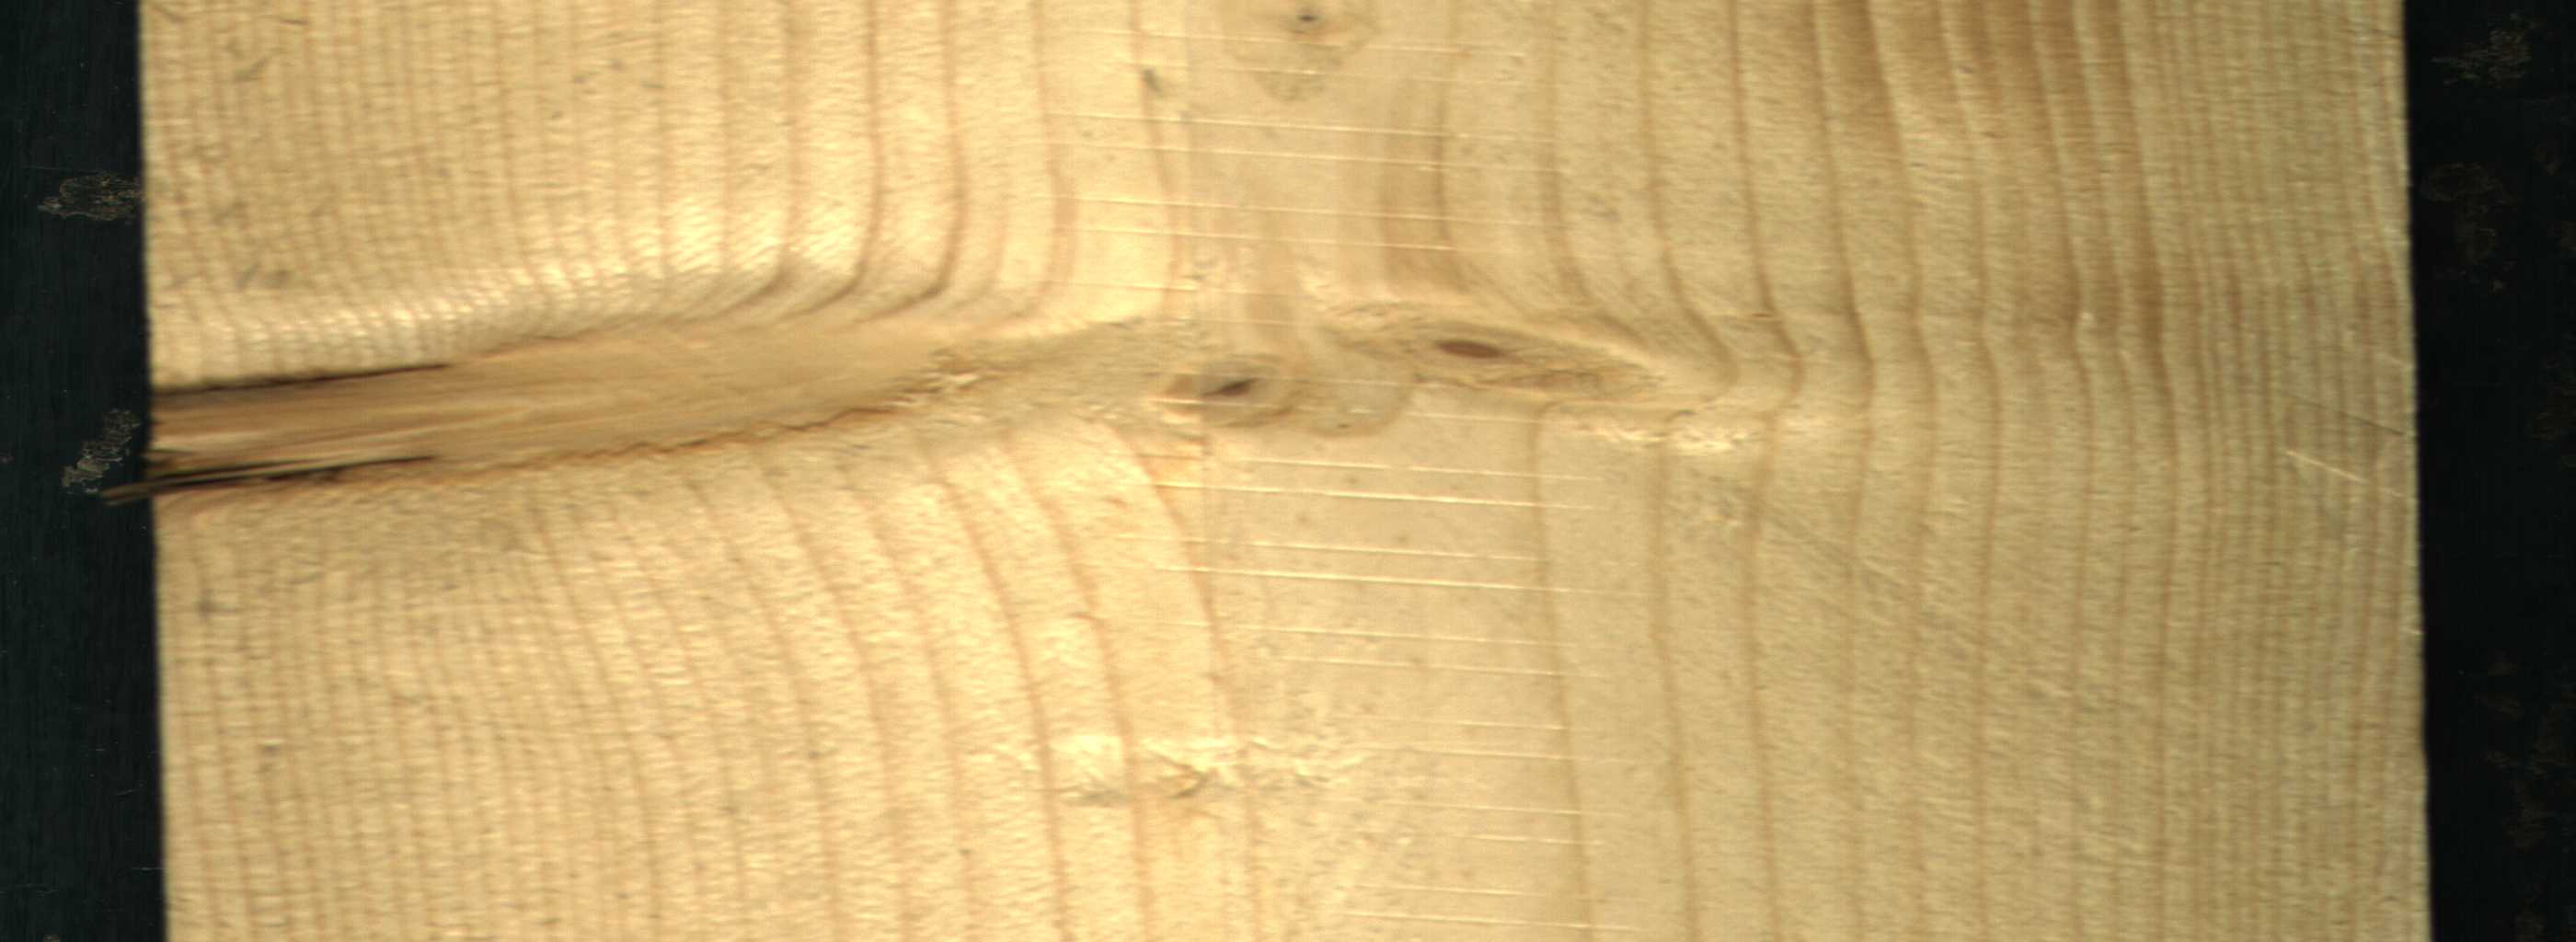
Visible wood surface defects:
Dead_Knot
Live_Knot
Live_Knot
Live_Knot